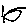
Label: line